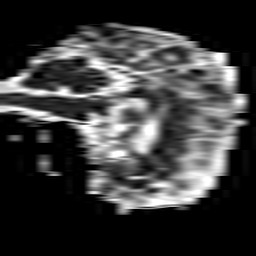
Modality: ADC
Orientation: sagittal
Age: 43
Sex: female
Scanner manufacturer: philips
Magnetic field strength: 1.5 T
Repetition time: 3.395 s
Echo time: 0.06922 s